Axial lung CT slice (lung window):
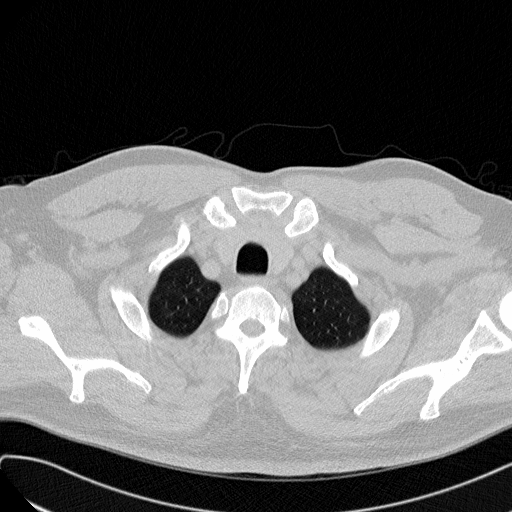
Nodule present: no